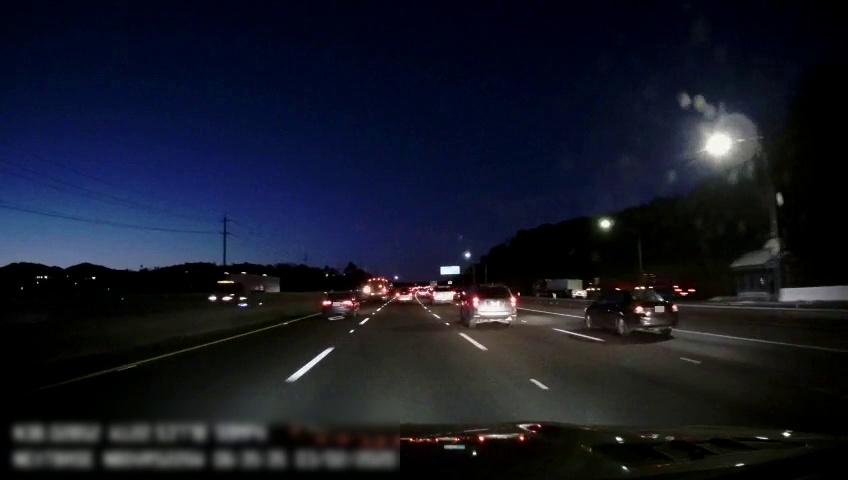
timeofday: Night
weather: Other
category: Drivable Space
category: Vehicles | Bus
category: Vehicles | Car
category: Vehicles | SUV
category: Vehicles | Car
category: Vehicles | Truck
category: Vehicles | Car
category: Vehicles | Truck
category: Vehicles | Car
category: Lanes | Alternate Lane
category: Lanes | Current Lane
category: Lanes | Current Lane
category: Lanes | Alternate Lane
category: Lanes | Alternate Lane
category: Traffic | Signs